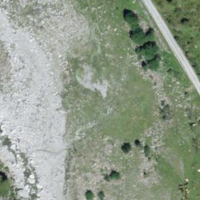
EUNIS habitat code: 31
Species observed at this site:
Saxifraga aizoides